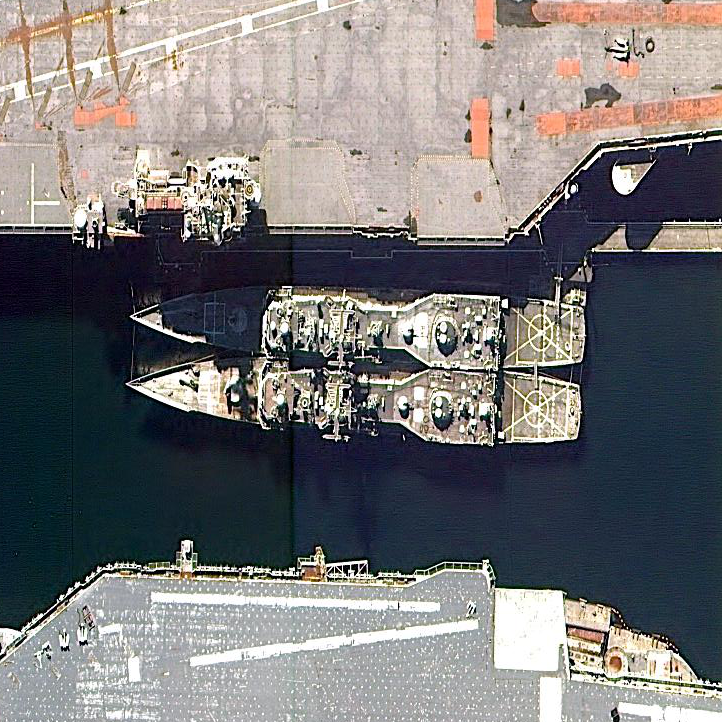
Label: cruiser